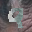
Label: 9